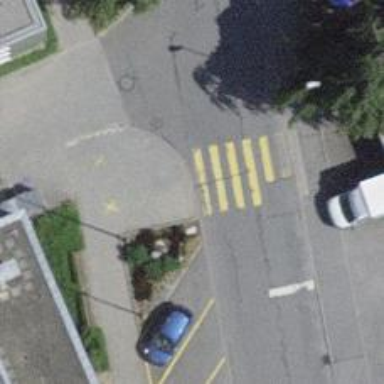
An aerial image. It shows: Sidewalk along the footway.